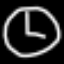
Label: clock